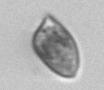
Label: Prorocentrum_dentatum